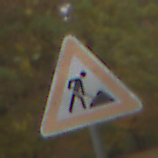
Verkehrszeichen: Arbeitsstelle
Umgebung: Outdoor, Nature
Tageszeit: Midday
Wetter: Overcast
Licht: Natural
Jahreszeit: Autumn
Kontrast: LowContrast